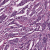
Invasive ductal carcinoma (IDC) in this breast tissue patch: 1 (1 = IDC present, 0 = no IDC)